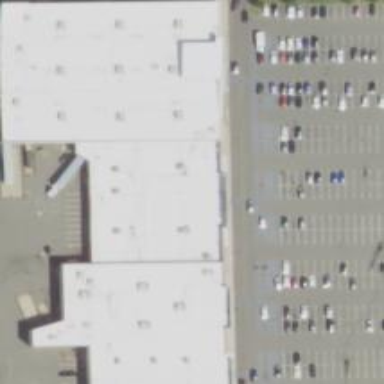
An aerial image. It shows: Building with furniture shop.